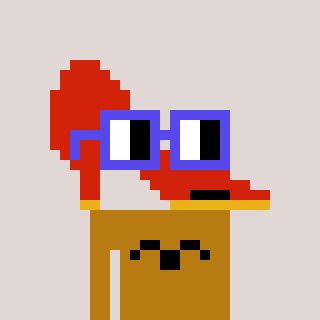
a pixel art character with square blue glasses, a highheel-shaped head and a gold-colored body on a warm background